По поверхности закреплённой диэлектрической полусферы равномерно распределён положительный электрический заряд. Ось симметрии полусферы вертикальна. В точке $О$, совпадающей с центром кривизны полусферы, закреплён математический маятник в виде небольшого шарика с зарядом $q_{1}$, висящего на нити, длина которой меньше радиуса полусферы (см. рисунок).  Период гармонических колебаний шарика вблизи положения равновесия, в котором нить вертикальна, равен $T$. После того, как заряд шарика изменили так, что он стал равен $q_{2}$, причем $\left|q_{2} / q_{1}\right|=2$, период гармонических колебаний шарика вблизи нового положения равновесия, в котором нить тоже вертикальна, снова оказался равным $T$.
Вычислите $T$, если известно, что период гармонических колебаний маятника в незаряженной чаше $T_{0}=1.0~с$. Поле поляризационных зарядов не учитывайте.
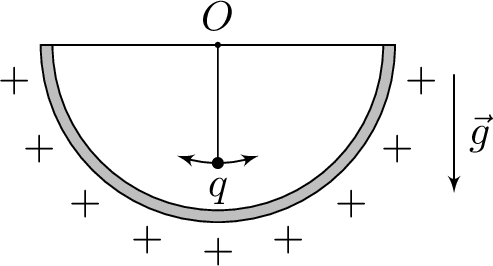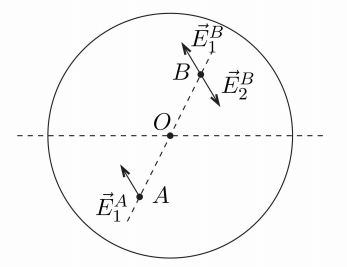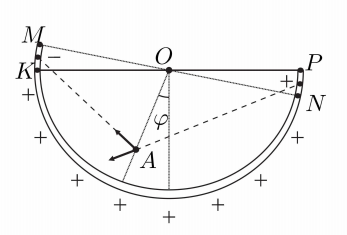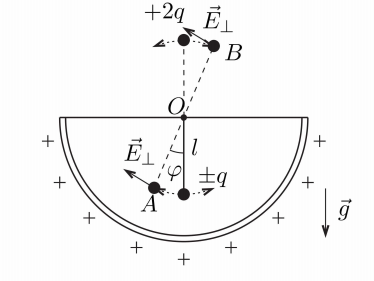
Решение: Рассмотрим равномерно заряженную сферу. Известно, что напряженность электростатического поля внутри нее равна нулю. Рассмотрим точки $A$ и $B$, симметричные относительно центра сферы (см. рисунок).  Поле в точке $B$ складывается из полей, создаваемых нижней $\left(\vec{E}_{1}^{B}\right)$ и верхней $\left(\vec{E}_{2}^{B}\right)$ полусферами: $$ \vec{E}=\vec{E}_{1}^{B}+\vec{E}_{2}^{B}=0. $$ Из соображения симметрии напряженность поля $\vec{E}_{1}^{A}$, создаваемого в точке $A$ нижней половиной сферы, равна по модулю и противоположна по направлению напряженности поля $\vec{E}_{2}^{B}$, создаваемого в точке $B$ верхней половиной сферы: $\vec{E}_{1}^{A}=-\vec{E}_{2}^{B}$. Тогда из уравнения выше получим $\vec{E}_{1}^{A}=\vec{E}_{1}^{B}$, то есть поля, создаваемые нижней полусферой в симметричных относительно ее центра точках, равны. Определим направление составляющей поля, перпендикулярной нити маятника, в точке $A$ (см. рисунок ниже).  Проведем через центр сферы плоскость $M N$, перпендикулярную нити. Если весь заряд из области $N P$ перенести в область $M K$, поле в точке $А$ будет параллельно нити. Значит, напряженность поля, создаваемого в точке $A$ исходной полусферой $K D P O$, можно представить как сумму напряженностей трех полей: полусферы $M D N O$, участка $P O N$ с положительным зарядом и участка $M O K$ с отрицательным зарядом. Сумма напряженностей полей участков $P O N$ и $M O K$ практически перпендикулярна нити и направлена в сторону смещения маятника. В первом приближении она пропорциональна заряду этих участков, которые пропорциональны углу $\varphi$ отклонения маятника. Тем самым мы показали, что при малых отклонениях маятника от вертикали возвращающая сила пропорциональна углу отклонения. После изменения заряда шарика его положение равновесия должно располагаться выше точки подвеса, так как иначе невозможно равенство старого и нового периодов. Когда шарик расположен выше точки подвеса, при его смещении из положения равновесия возвращающая сила может возникнуть только за счет электростатического взаимодействия, следовательно, заряд шарика должен быть положительным, $q_{2}>0$ (см. рисунок ниже).  В нижней точке при отклонении маятника на небольшой угол $\varphi$ от положения равновесия возникает возвращающая сила $f_{1}$. Вклад в эту силу за счет электрического взаимодействия заряда с чашей пропорционален величине заряда и углу отклонения, поэтому $$ f_{1}=\left(\alpha q_{1}-m g\right) \varphi . $$ В верхней точке (заряд шарика $q_{2}$) возвращающая сила равна $$ f_{2}=\left(-\alpha q_{2}+m g\right) \varphi . $$ Соответствующие уравнения колебаний имеют вид (здесь $l$ - длина нити маятника) $$ \begin{array}{ll} m l \ddot{\varphi}+\left(m g-\alpha q_{1}\right) \varphi=0 & \text { для нижней точки, } \\ m l \ddot{\varphi}+\left(\alpha q_{2}-m g\right) \varphi=0 & \text { для верхней точки. } \end{array} $$ Тогда частоты колебаний вблизи нижнего и верхнего положений равновесия будут равны соответственно $$ \begin{aligned} &\omega_{1}^{2}=\omega_{0}^{2}-\beta q_{1} \\ &\omega_{2}^{2}=-\omega_{0}^{2}+\beta q_{2} \end{aligned} $$ где $\omega_{0}^{2}=g / l$ - частота колебаний в незаряженной полусфере, $\beta=\alpha /(m l)$ - константа. Условие задачи может реализовываться в двух случаях: $q_{1}>0$ и $q_{1}<0$. В обоих случаях шарик вначале колеблется вблизи нижнего, а затем вблизи верхнего положения равновесия. Случай 1 Рассмотрим случай $q_{1}>0$. Тогда $q_{2}=2 q_{1}$. По условию $\omega_{1}=\omega_{2}=\omega$, следовательно, получаем $$ \omega_{0}^{2}-\beta q_{1}=-\omega_{0}^{2}+2 \beta q_{1}, \quad \text { отсюда } \quad \beta q_{1}=\frac{2}{3} \omega_{0}^{2}. $$ Следовательно, $\omega^{2}=\frac{1}{3} \omega_{0}^{2}$ и период колебаний $$ T=\frac{2 \pi}{\omega}=T_{0} \sqrt{3}=1.73~с. $$ Здесь $T_{0}=2 \pi / \omega_{0}$ - период колебаний маятника в незаряженной полусфере. Случай 2 Рассмотрим случай $q_{1}<0$. Тогда $q_{2}=-2 q_{1}$. Аналогично случаю $1$ приравниваем значения частот $\omega_{1}$ и $\omega_{2}$, находим $\beta q_{1}=-2 \omega_{0}^{2}$. Отсюда $\omega^{2}=3 \omega_{0}^{2}$ и период колебаний $$ T=\frac{2 \pi}{\omega}=\frac{T_{0}}{\sqrt{3}}=0.58~с. $$
Ответ: Случай 1 $$ T=\frac{2 \pi}{\omega}=T_{0} \sqrt{3}=1.73~с. $$ Случай 2 $$ T=\frac{2 \pi}{\omega}=\frac{T_{0}}{\sqrt{3}}=0.58~с. $$
Темы:
T, Электричество, Частота колебаний, Колебания, Всероссийские